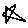
Label: star